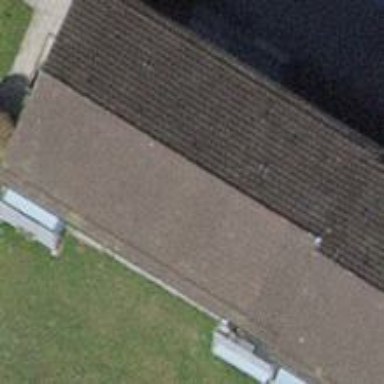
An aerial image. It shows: Tile-roofed apartment building.